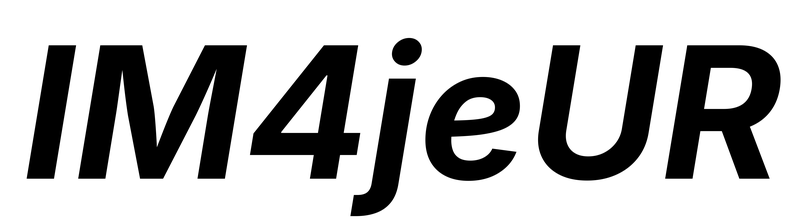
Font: Inter-Italic_Bold_Italic